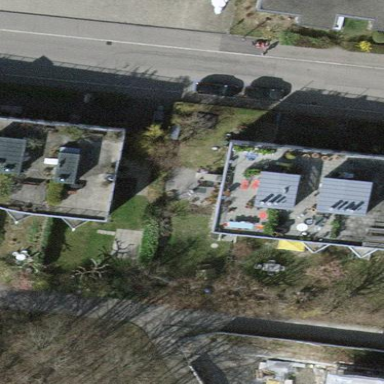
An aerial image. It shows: Building with flat roof.